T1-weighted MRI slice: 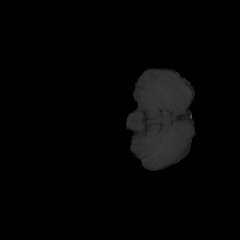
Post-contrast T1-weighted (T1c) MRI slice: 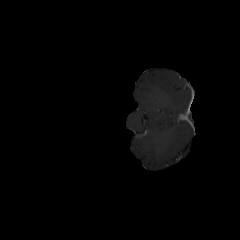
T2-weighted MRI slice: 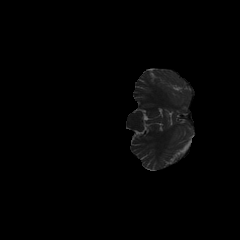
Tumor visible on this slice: no